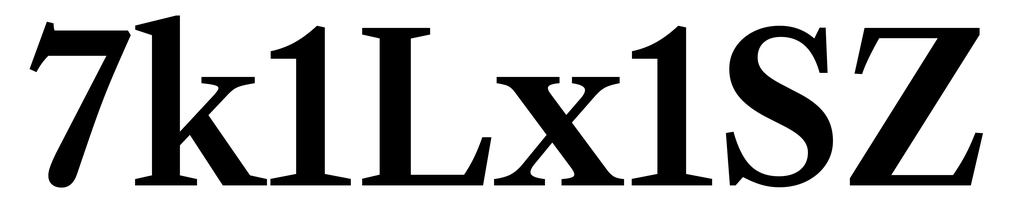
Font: LibreCaslonText_SemiBold